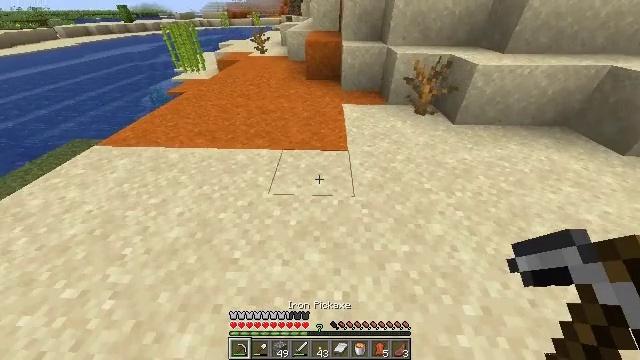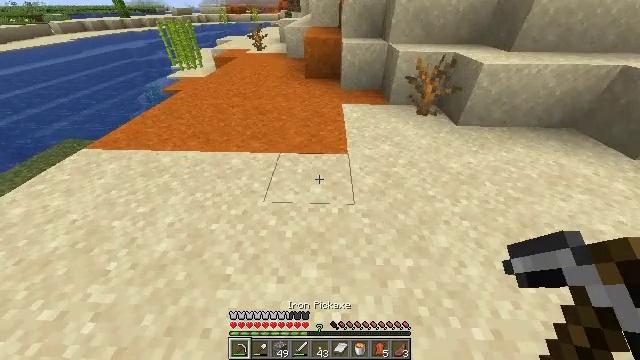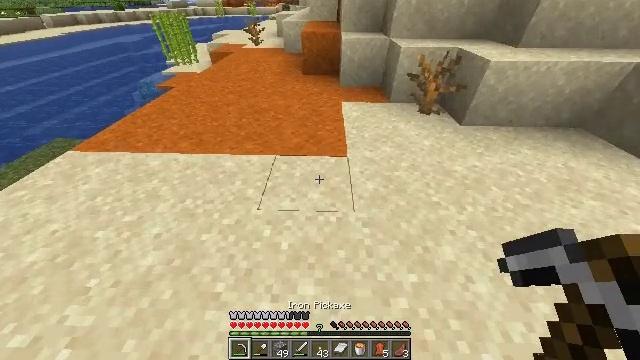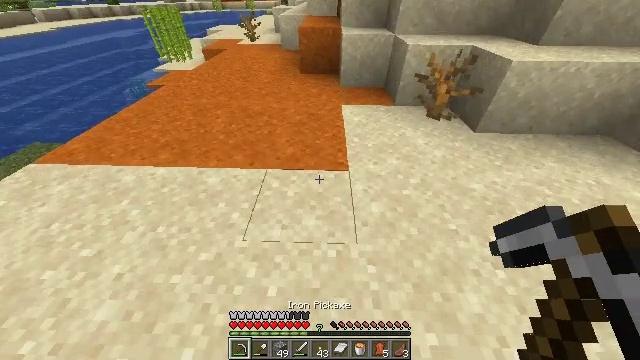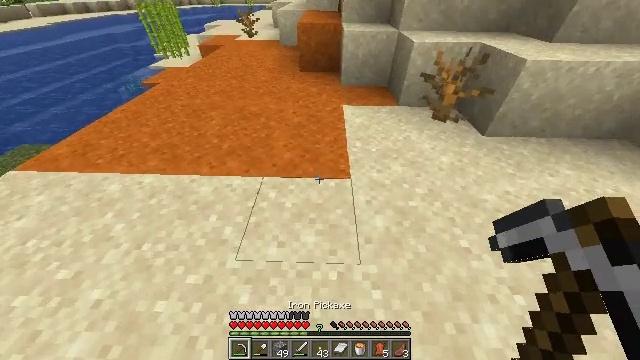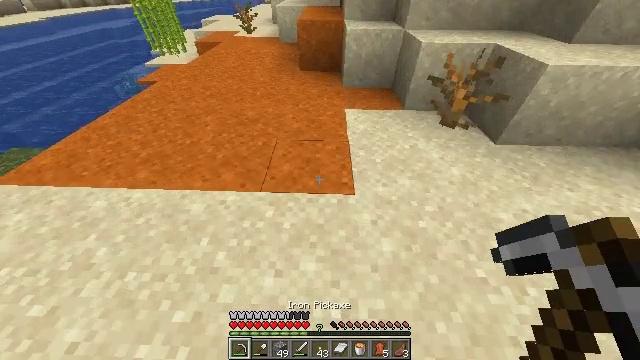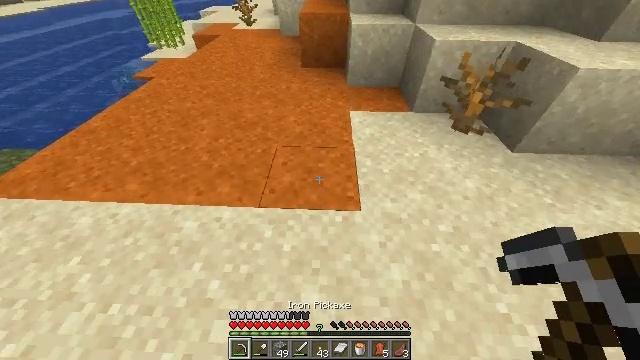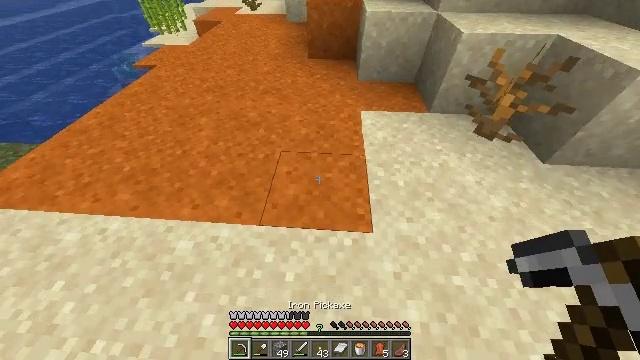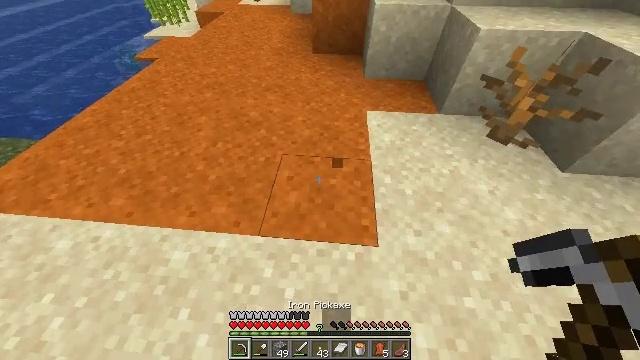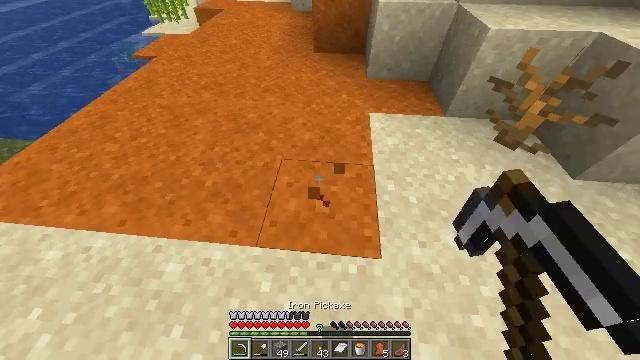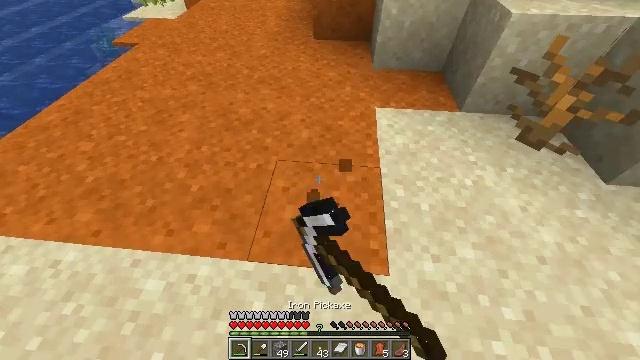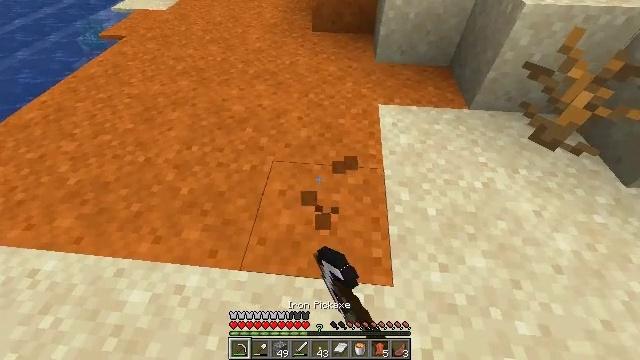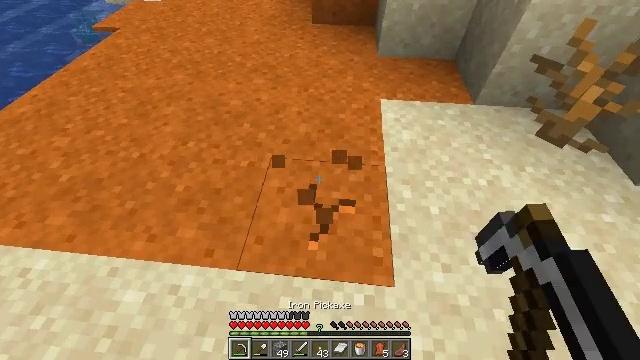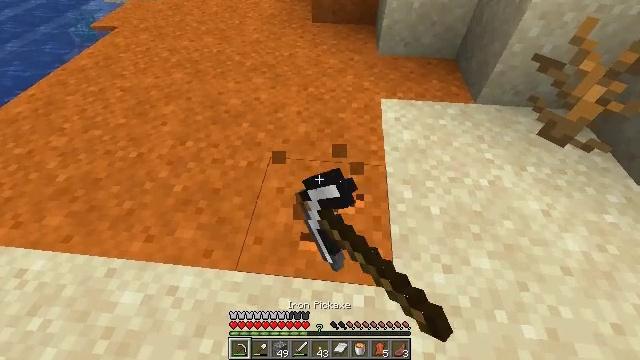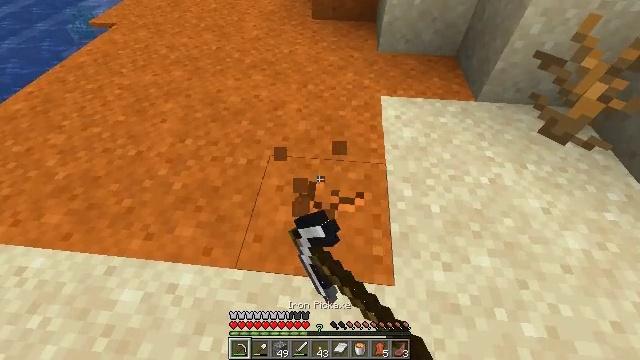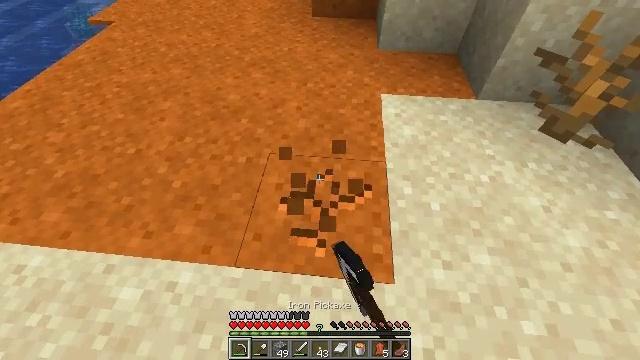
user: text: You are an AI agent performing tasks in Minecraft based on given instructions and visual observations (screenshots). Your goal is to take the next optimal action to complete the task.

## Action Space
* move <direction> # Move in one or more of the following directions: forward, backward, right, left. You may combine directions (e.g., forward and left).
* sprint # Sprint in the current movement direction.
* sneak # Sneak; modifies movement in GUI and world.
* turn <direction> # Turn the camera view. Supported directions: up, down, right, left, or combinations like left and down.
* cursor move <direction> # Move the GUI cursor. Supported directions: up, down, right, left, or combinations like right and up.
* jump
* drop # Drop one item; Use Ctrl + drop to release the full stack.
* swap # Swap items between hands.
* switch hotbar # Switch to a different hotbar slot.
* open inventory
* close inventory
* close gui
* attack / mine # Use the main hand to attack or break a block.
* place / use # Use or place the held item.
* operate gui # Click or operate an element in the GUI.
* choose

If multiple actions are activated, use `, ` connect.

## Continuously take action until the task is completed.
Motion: motion action
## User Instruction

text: Excavate the red sand area.
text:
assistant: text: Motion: move forward
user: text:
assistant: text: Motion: move forward, turn down
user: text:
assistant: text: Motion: move forward, turn down
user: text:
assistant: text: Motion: move forward
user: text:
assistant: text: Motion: move forward
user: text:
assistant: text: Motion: move forward, turn down
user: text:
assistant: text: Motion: move forward, turn left and down
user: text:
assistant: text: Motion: turn left and down, attack / mine
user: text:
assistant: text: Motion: attack / mine
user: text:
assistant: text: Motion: attack / mine
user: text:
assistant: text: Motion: attack / mine
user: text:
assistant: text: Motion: attack / mine
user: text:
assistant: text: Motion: attack / mine
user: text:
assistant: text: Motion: attack / mine
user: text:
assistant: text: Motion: attack / mine
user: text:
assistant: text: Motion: attack / mine
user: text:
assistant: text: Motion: turn down, attack / mine
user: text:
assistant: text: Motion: attack / mine
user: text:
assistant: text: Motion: turn down, attack / mine
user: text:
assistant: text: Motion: attack / mine
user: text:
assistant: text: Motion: attack / mine
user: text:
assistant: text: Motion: attack / mine
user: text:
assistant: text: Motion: attack / mine
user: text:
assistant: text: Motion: attack / mine
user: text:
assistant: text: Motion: attack / mine
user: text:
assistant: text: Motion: turn down, attack / mine
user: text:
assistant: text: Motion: attack / mine